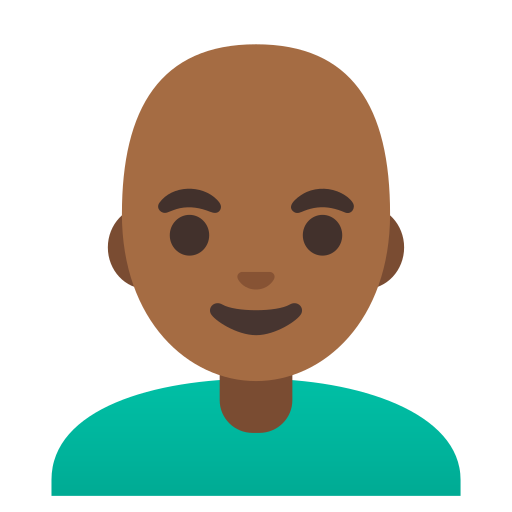
Emoji: 👨🏾‍🦲